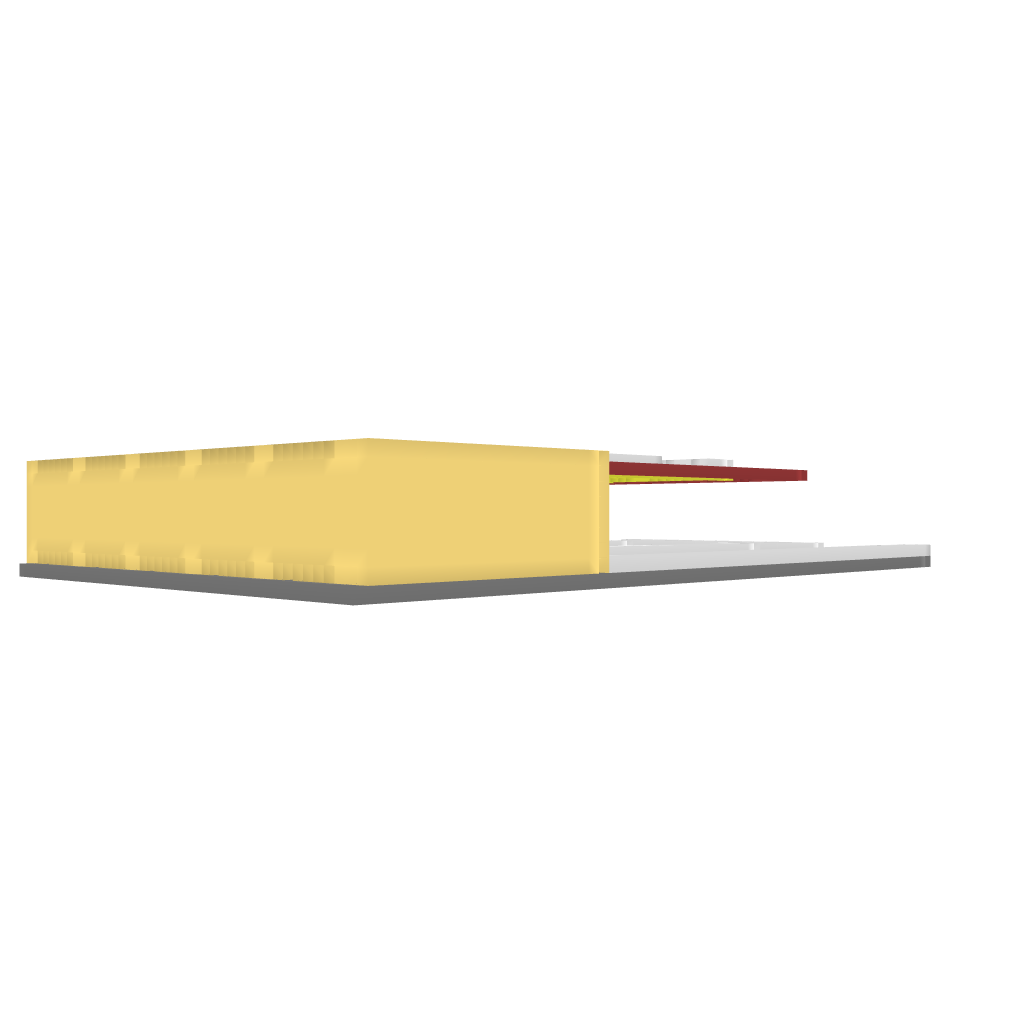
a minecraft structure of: Petrol/ Gas station bad low quality